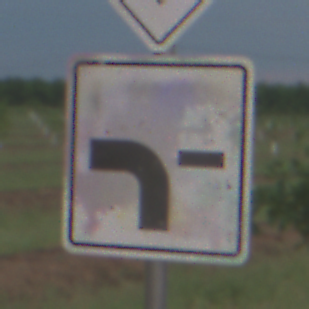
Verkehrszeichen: VerlaufVorfahrtsstrasse6
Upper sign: Vorfahrtsstrasse
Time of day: SunriseSunset
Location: Outdoor (Nature)
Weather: PartlyCloudy
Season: NotSpecified
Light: Natural